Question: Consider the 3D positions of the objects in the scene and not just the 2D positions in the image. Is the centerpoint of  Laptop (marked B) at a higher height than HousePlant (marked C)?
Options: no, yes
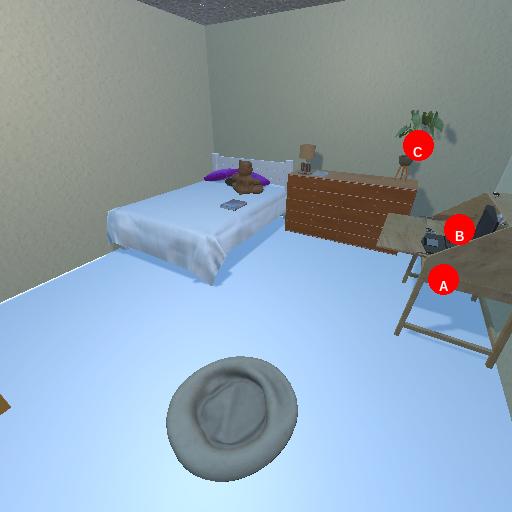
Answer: no